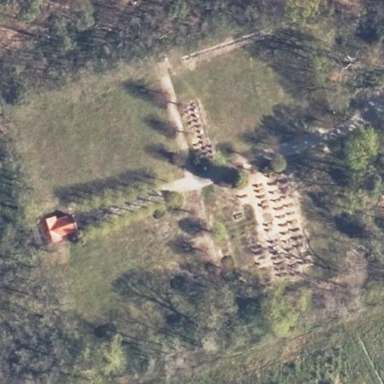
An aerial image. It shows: Cemetery enclosed by fence.